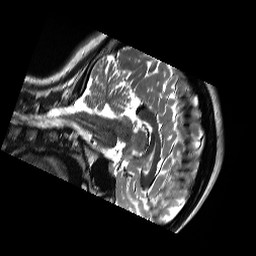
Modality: T2w
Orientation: sagittal
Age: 19
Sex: female